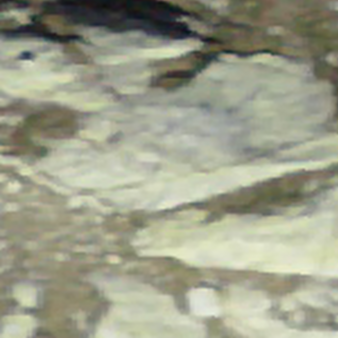
Label: other